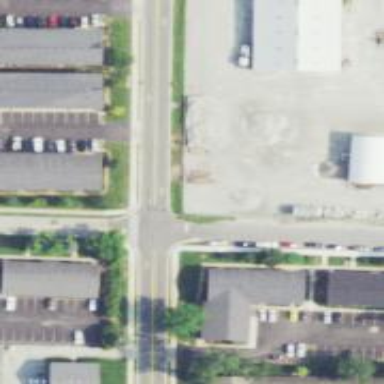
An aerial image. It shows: Crossing on footway.